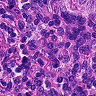
Metastatic tissue present: no